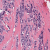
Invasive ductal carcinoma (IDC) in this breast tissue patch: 1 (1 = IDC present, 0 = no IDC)